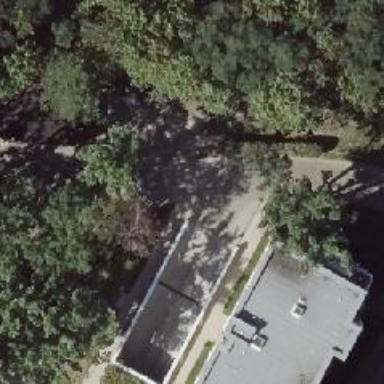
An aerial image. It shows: Paved footway.